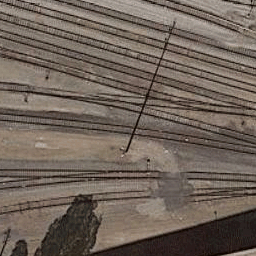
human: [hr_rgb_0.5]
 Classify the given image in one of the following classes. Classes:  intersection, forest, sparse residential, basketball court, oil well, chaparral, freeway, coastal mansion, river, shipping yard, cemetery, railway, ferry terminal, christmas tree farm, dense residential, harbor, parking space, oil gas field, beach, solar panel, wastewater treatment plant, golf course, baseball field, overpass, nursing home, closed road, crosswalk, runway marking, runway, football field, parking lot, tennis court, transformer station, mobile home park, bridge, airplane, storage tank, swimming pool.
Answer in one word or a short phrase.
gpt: railway